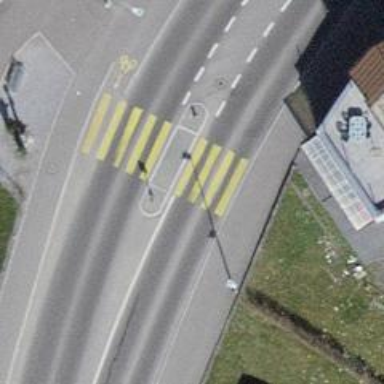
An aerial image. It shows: Kerb serving as barrier.